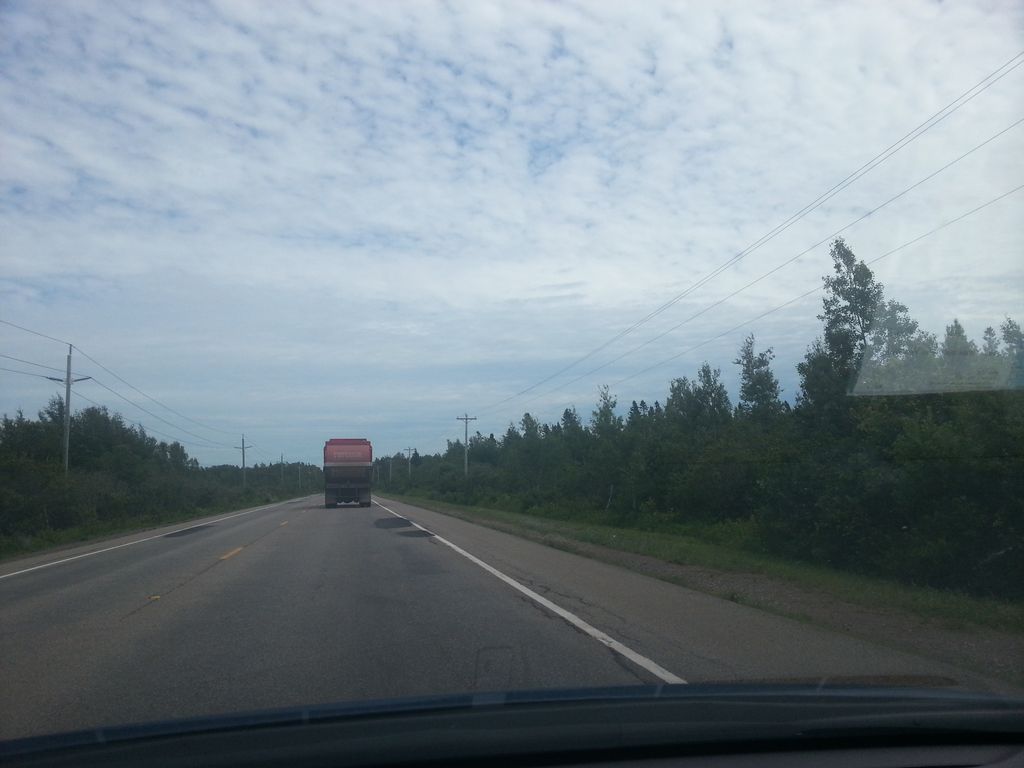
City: charlottetown